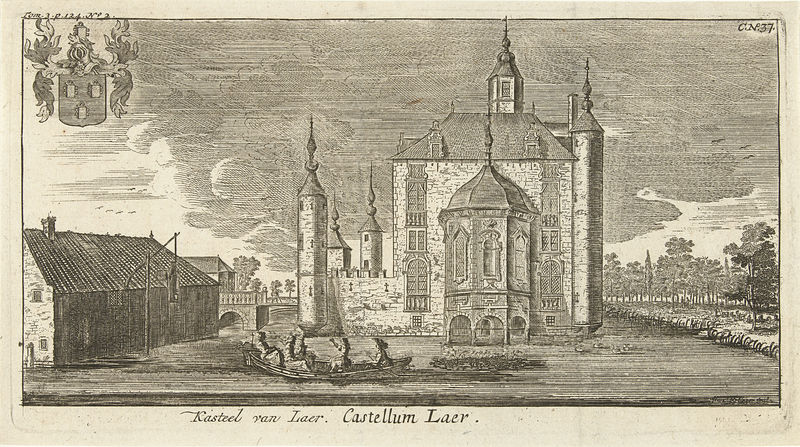
Titel: Kasteel van Laer (titel op object)
Künstler: Franz Ertinger
Standort: Amsterdam
Institution: Rijksmuseum
Schlagwörter: baum, himmel, wasser, wolken, bäume, menschen, see, grau, schwarz, weiss, gebäude, haus, häuser, brücke, kirche, blatt, boot, schiff, schrift, fluß, zinnen, burg, türme, schwarzweiss, stich, text, schraffiert, wappen, graben, schraffierung, kastell, wassergraben, van, helmzier, laer, bugr, kasteel, castellum, kasteel van laer, castellum laer